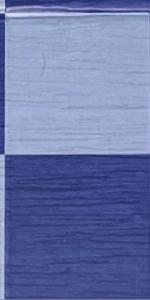
Label: Empty